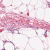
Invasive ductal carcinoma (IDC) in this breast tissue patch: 0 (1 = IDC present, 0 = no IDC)